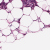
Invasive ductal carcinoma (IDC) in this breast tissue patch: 1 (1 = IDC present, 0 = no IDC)